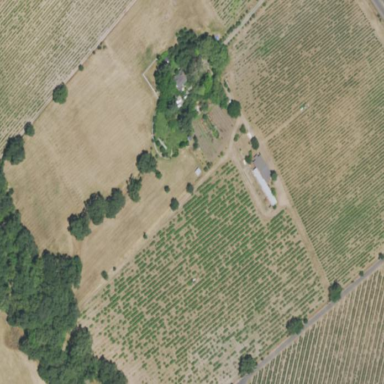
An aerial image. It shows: Vineyard with grape crops.